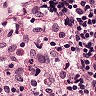
Metastatic tissue present: no